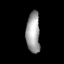
Tissue: lung
Cell type: Epithelial cells
Senescence score: 0.5447
Nuclear area (px): 544
Mean DAPI intensity: 161.206